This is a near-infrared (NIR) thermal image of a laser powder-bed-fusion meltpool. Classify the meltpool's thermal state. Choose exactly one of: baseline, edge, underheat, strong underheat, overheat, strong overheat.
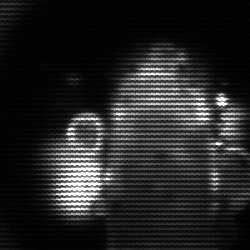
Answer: strong underheat